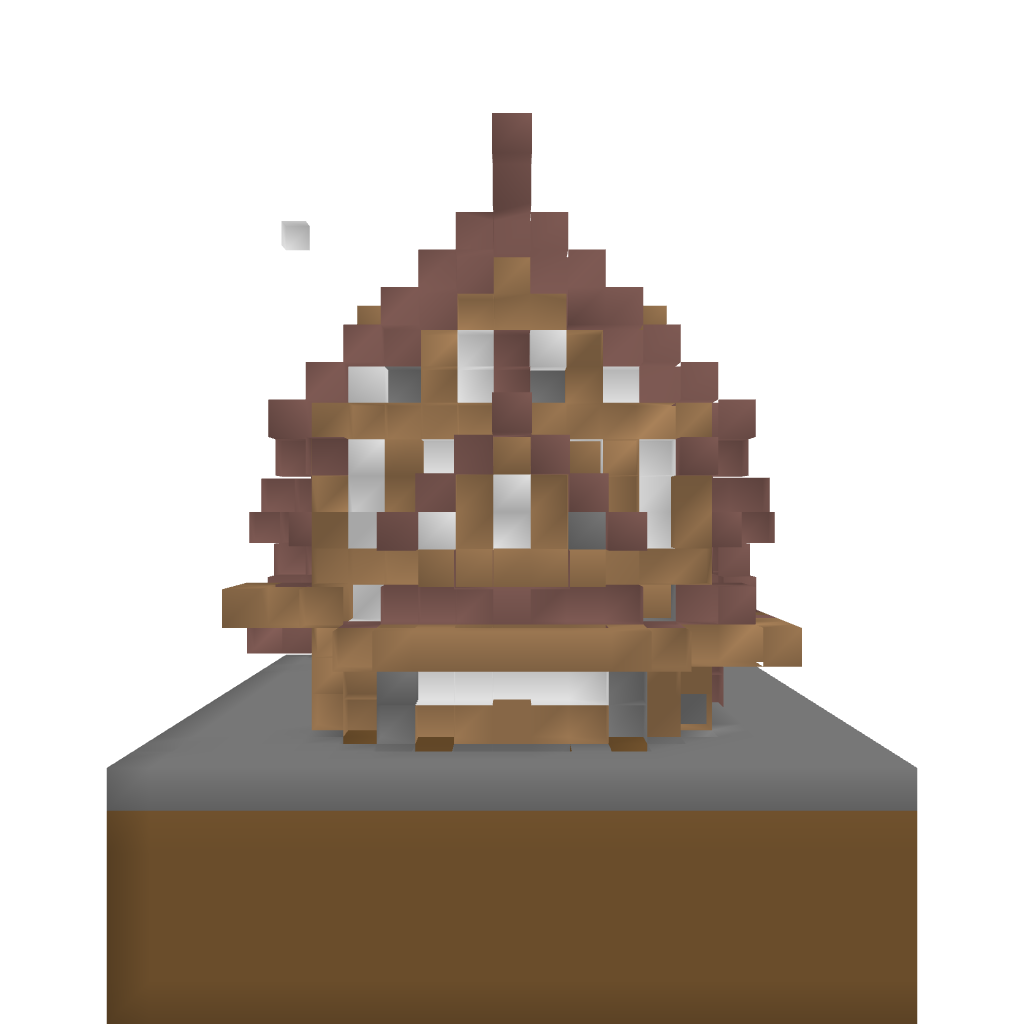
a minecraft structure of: Medieval Store bad low quality